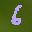
Label: 6